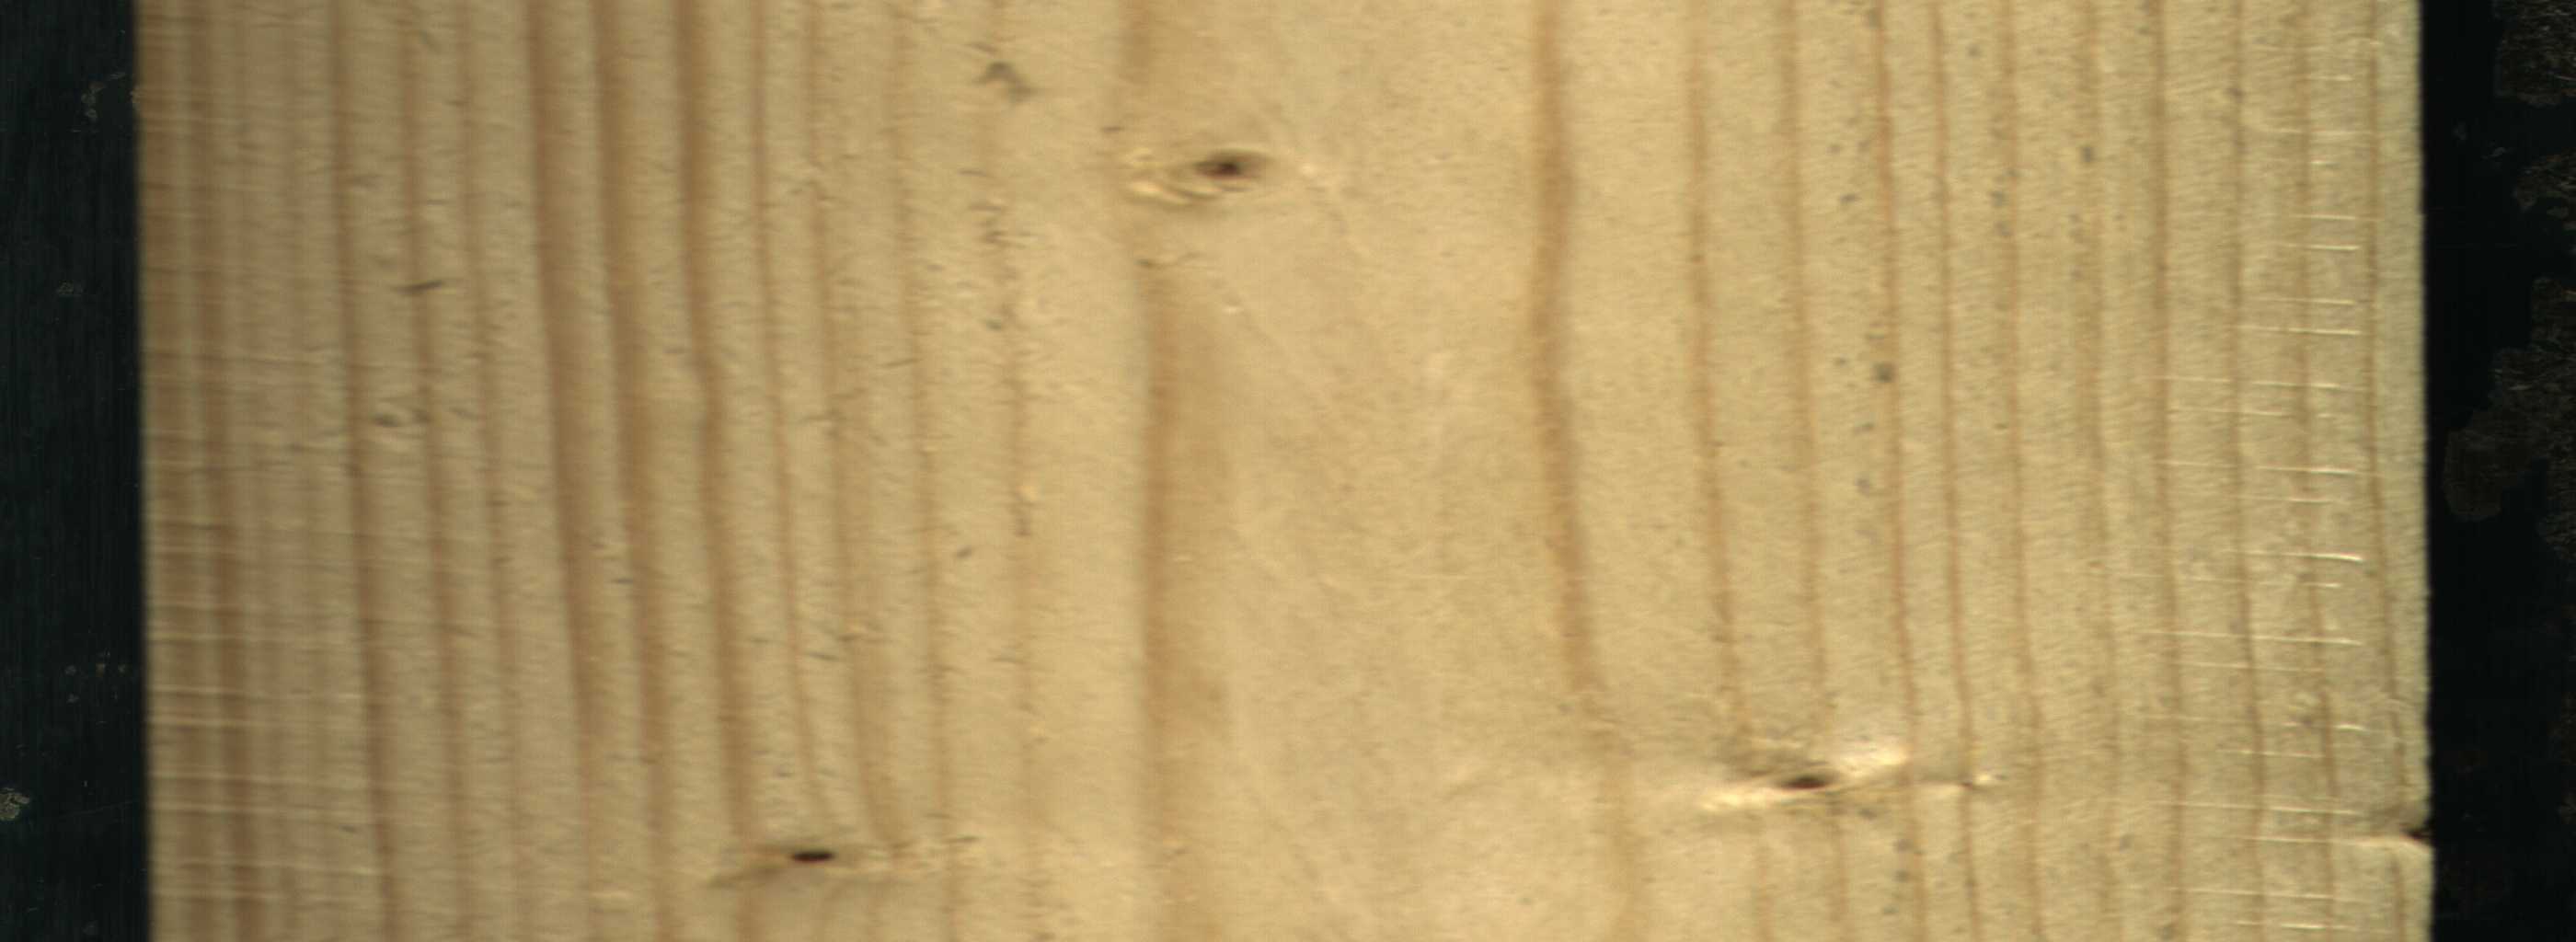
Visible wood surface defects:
Dead_Knot
Live_Knot
Live_Knot